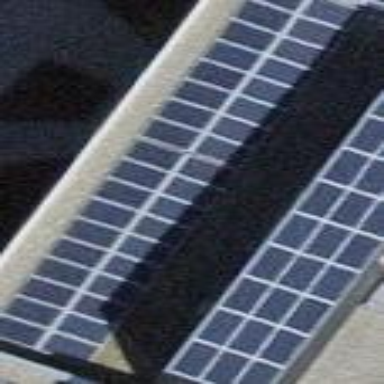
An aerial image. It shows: Solar power generator using photovoltaic method with solar photovoltaic panel types.